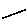
Label: line